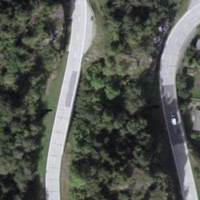
EUNIS habitat code: 23
Species observed at this site:
Aster alpinus
Vincetoxicum hirundinaria
Hippocrepis comosa
Lysandra bellargus